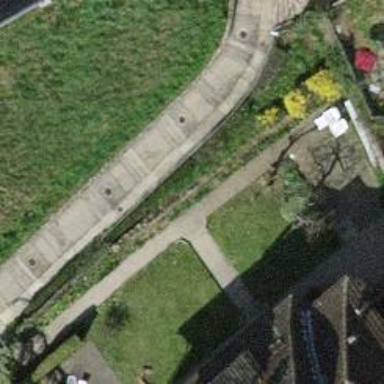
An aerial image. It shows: Concrete footway.